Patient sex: M
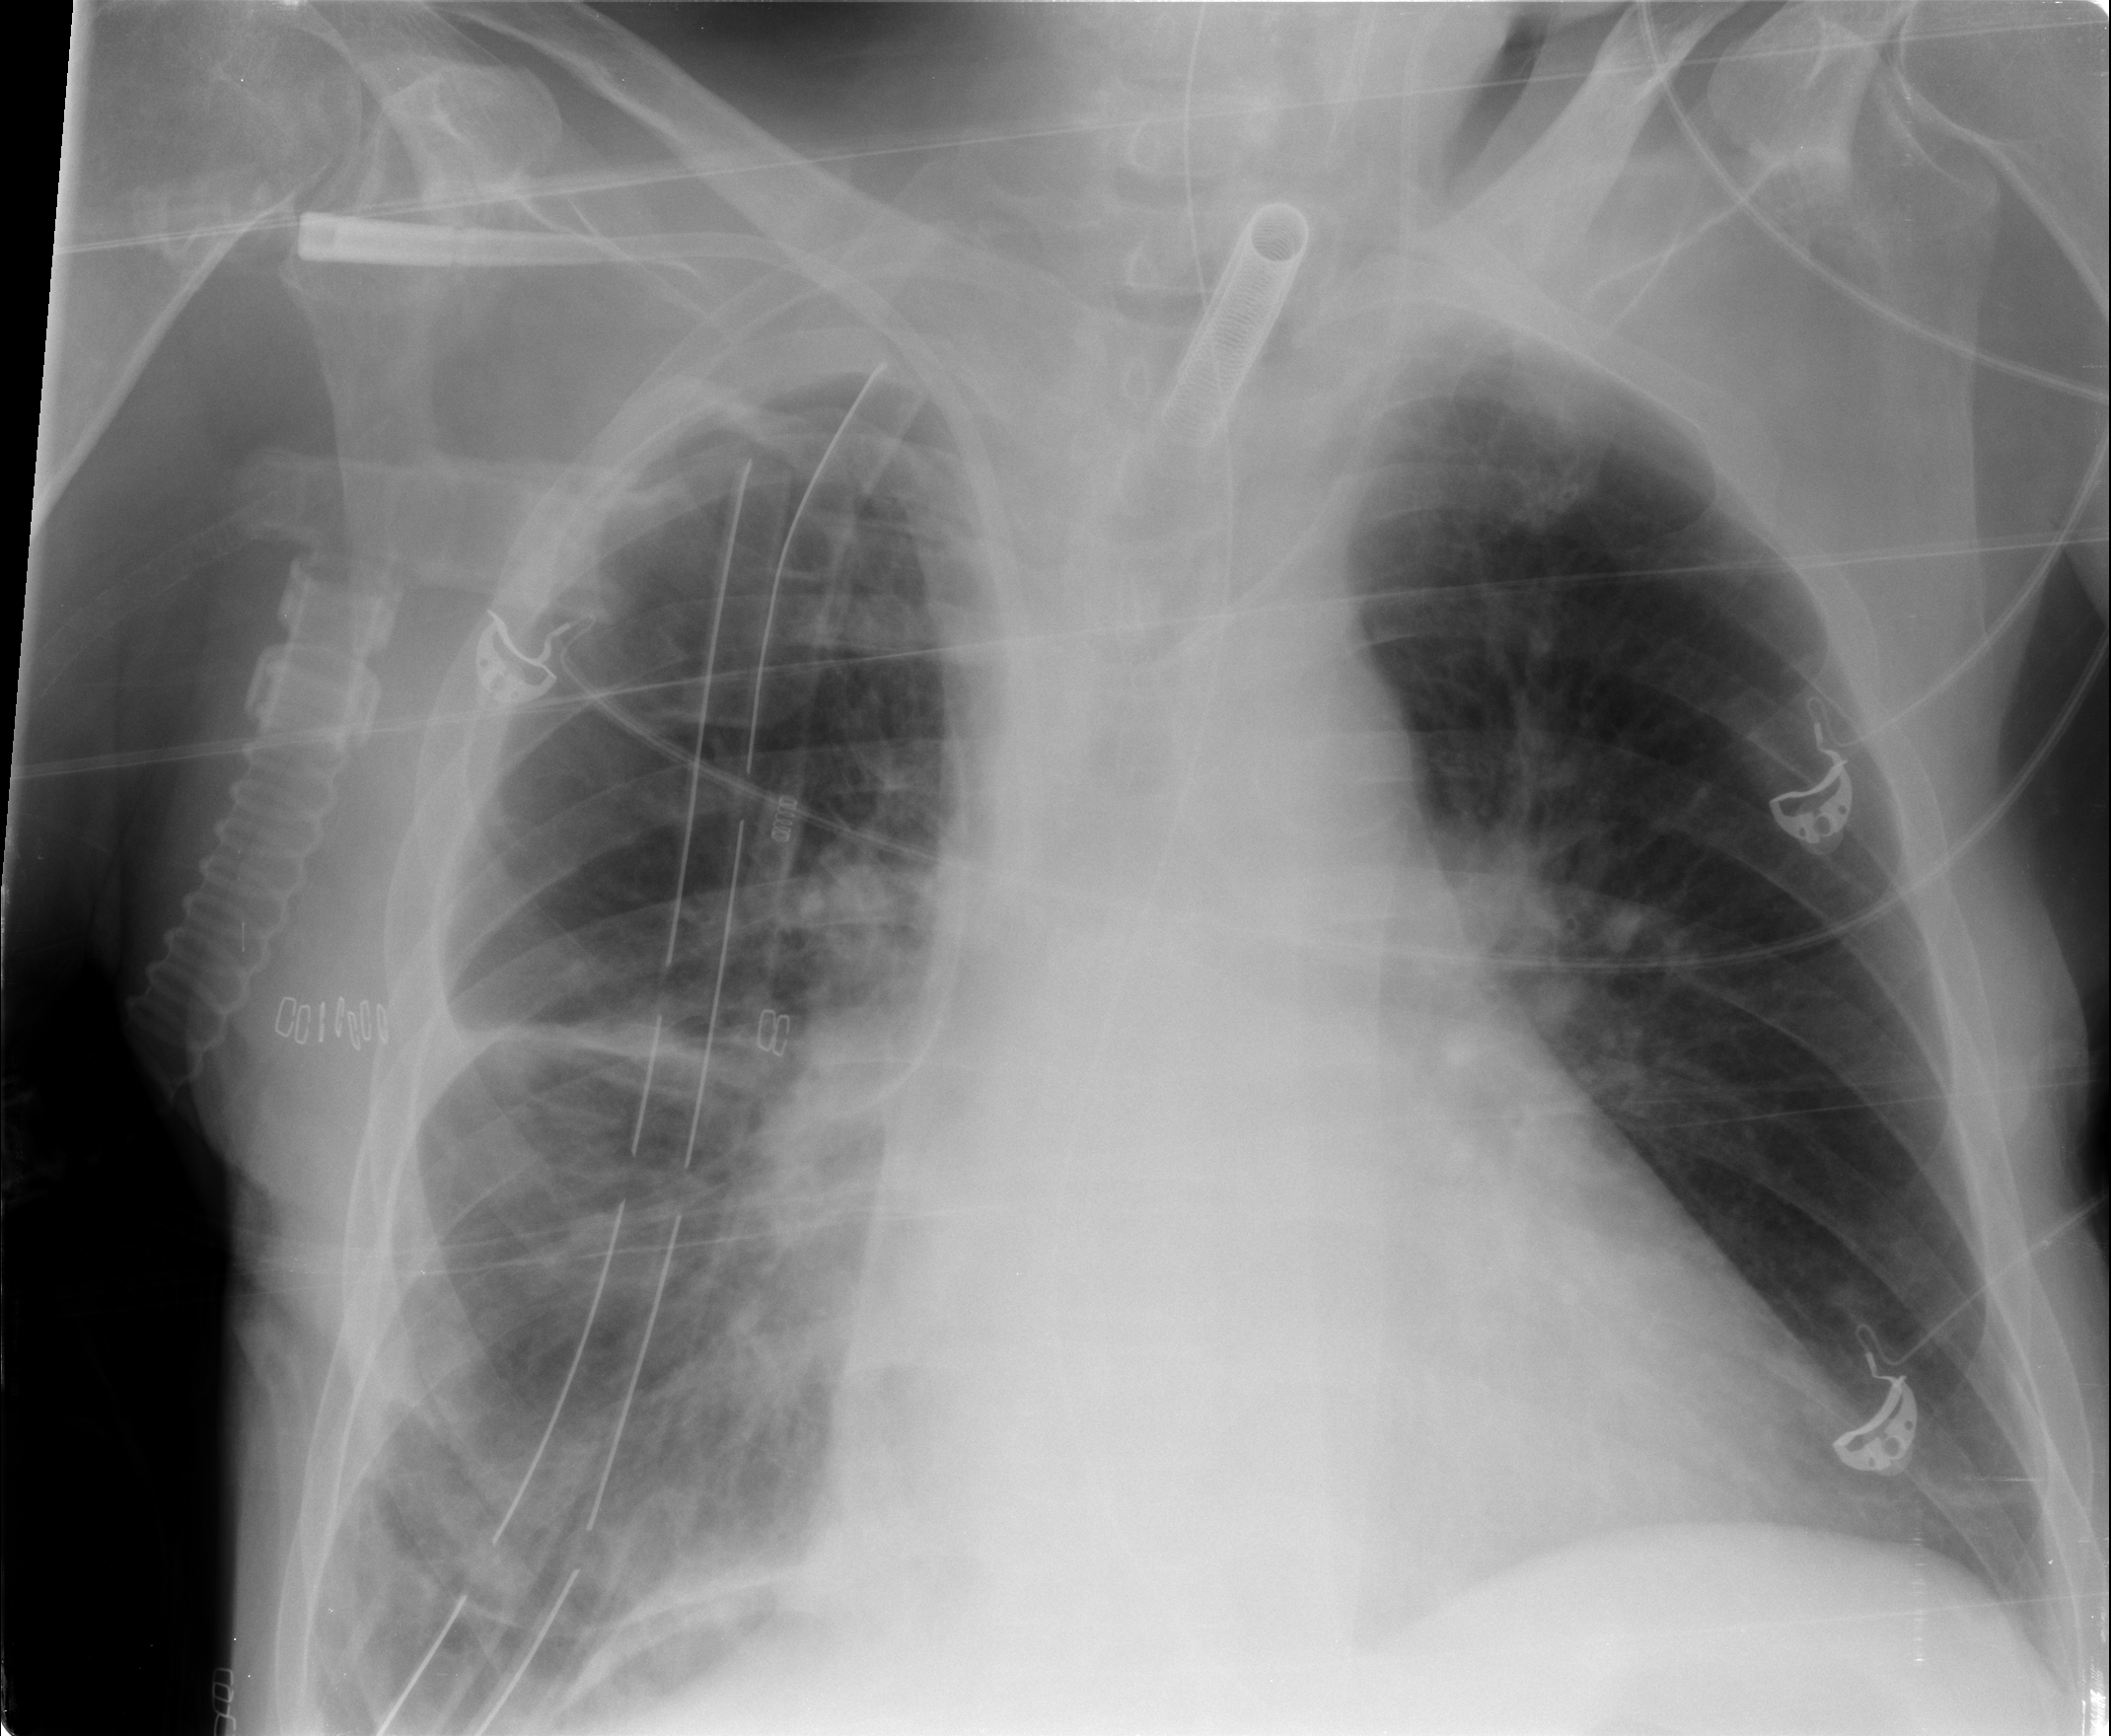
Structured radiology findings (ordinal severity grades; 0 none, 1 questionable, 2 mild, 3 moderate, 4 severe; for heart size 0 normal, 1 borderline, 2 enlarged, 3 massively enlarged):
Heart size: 2
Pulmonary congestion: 0
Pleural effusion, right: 2
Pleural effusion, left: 0
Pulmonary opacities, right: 2
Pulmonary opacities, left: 0
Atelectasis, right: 2
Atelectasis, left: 0